Field crop: tomato
Growth stage: 1
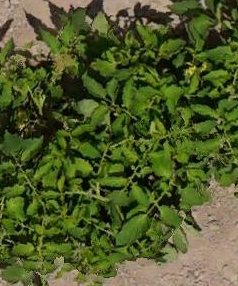
Species: tomato